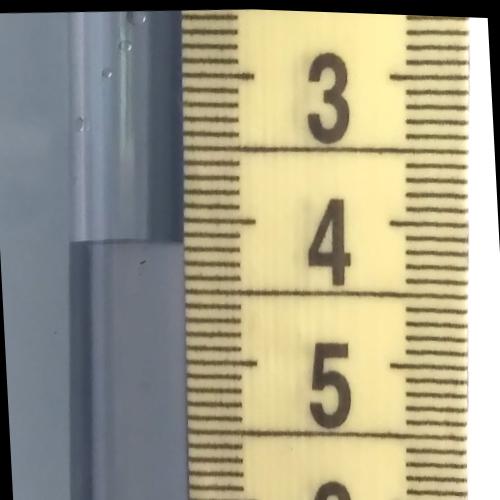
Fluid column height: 4.2 cm